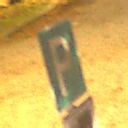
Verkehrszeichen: Parken
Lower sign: HinweisDurchSinnbild7
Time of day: Night
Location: Outdoor (Urban)
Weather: Clear
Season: NotSpecified
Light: Artificial